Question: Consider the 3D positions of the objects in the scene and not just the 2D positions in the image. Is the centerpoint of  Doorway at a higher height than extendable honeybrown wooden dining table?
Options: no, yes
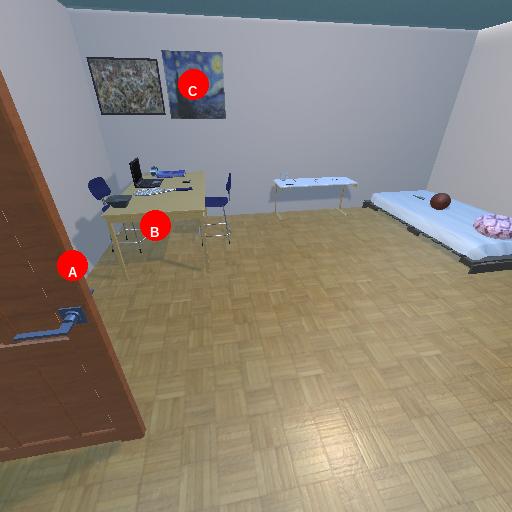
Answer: no